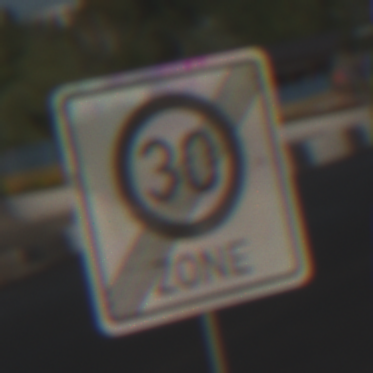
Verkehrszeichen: EndeZone30
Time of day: MorningAfternoon
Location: Outdoor (Urban)
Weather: Clear
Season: NotSpecified
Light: Natural